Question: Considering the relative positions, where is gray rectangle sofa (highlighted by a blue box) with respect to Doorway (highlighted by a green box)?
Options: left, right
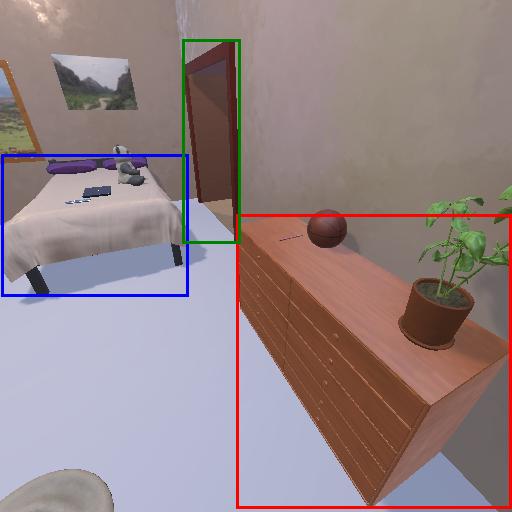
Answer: left